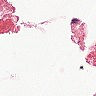
Metastatic tissue present: no